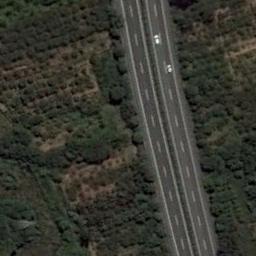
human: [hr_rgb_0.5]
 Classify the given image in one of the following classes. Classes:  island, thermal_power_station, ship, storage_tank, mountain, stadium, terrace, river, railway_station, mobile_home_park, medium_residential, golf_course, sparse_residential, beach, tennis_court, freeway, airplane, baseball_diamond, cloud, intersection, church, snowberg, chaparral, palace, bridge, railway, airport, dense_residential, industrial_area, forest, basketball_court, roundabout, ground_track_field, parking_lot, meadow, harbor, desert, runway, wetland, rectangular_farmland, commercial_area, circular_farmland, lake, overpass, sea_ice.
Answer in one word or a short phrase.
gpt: freeway